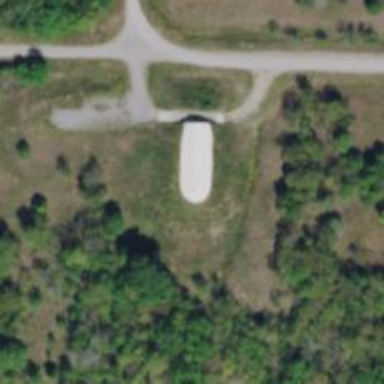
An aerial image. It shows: Military bunker.